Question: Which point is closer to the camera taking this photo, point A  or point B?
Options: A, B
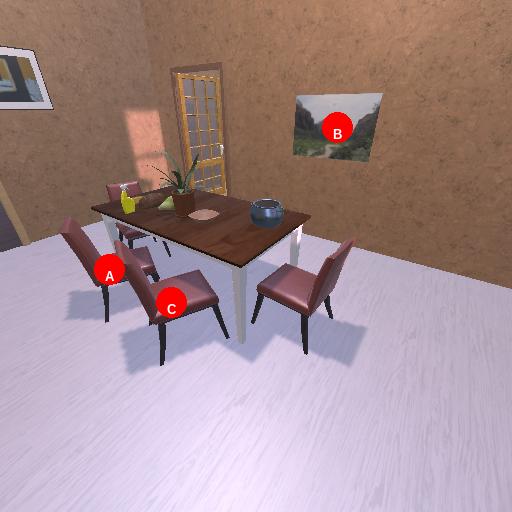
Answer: A